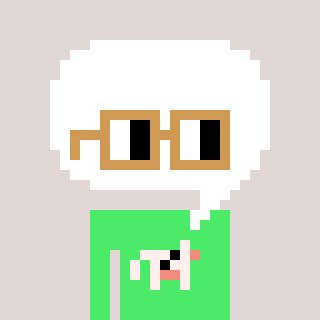
a pixel art character with square brown glasses, a speech bubble-shaped head and a teal-colored body on a warm background